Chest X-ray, PA view. Patient: 17 years old, sex M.
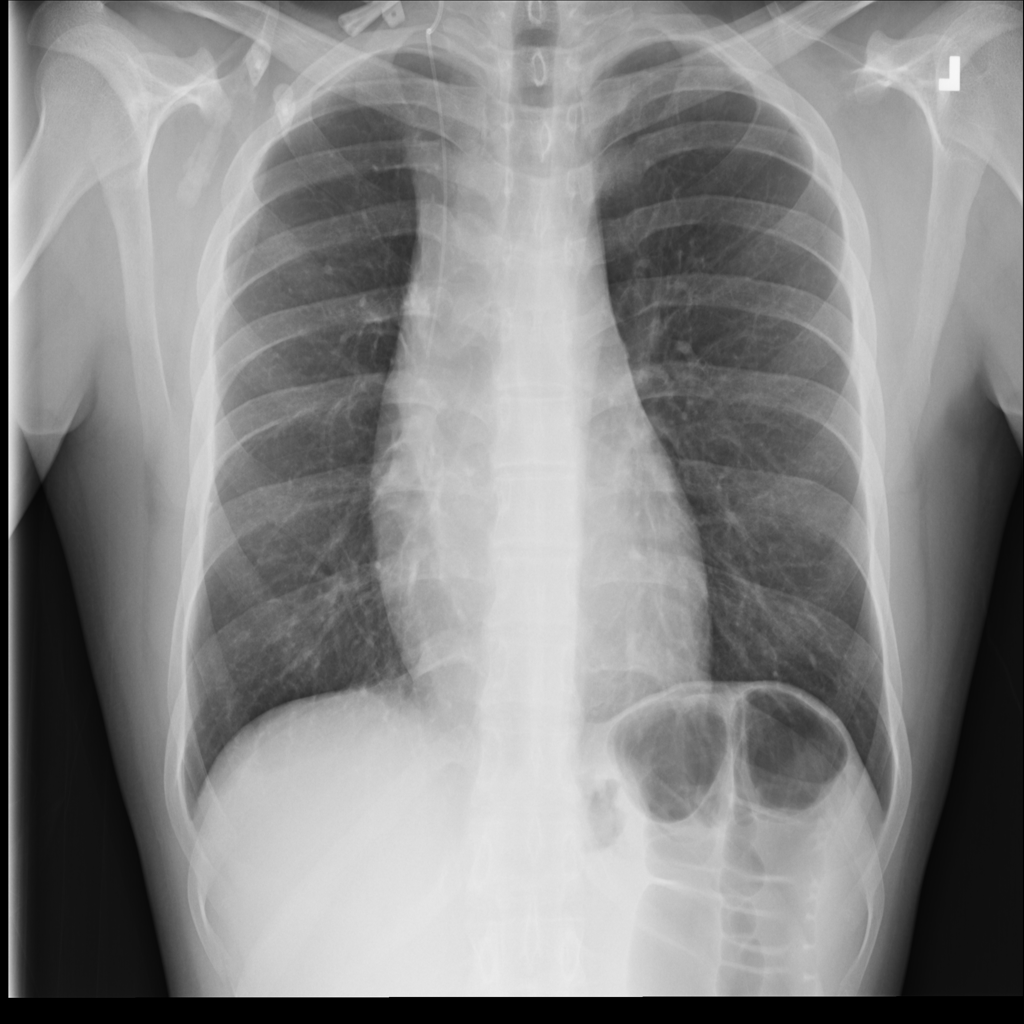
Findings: Mass